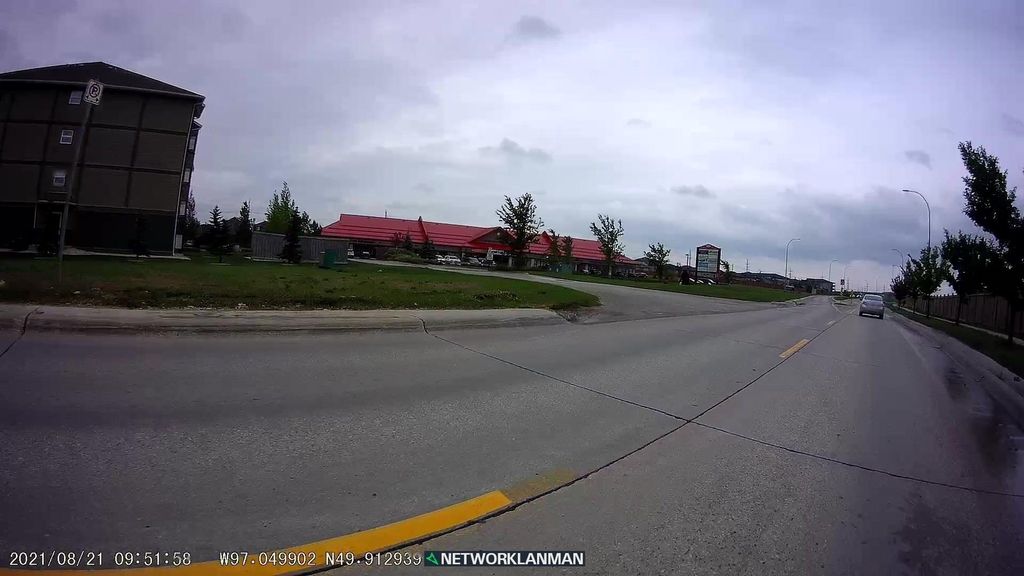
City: winnipeg